Interaction volume radius: 10 \u00c5
Interaction volume height: 15 \u00c5
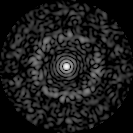
Disorder parameter: 0.8495